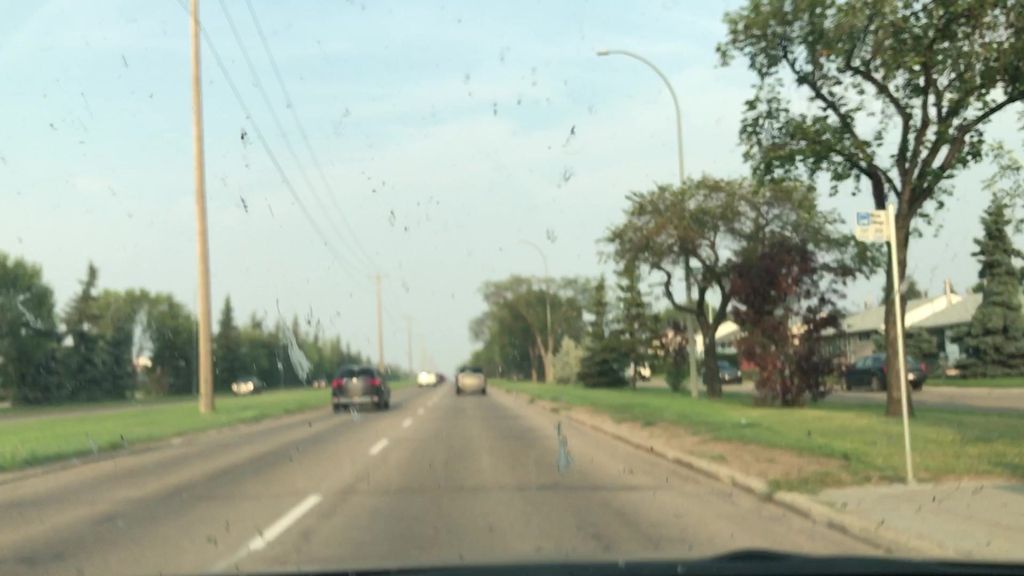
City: edmonton